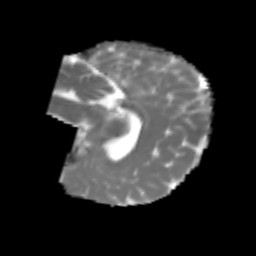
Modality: MD
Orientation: sagittal
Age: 7
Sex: female
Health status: healthy